Question: I'm having an issue with custom file templates in Xcode 4.
For example, with the cocos2d templates, when I try to make a new CCLayer file called GameLayer at my project root, it generates the files at '.xctemplate/CCLayer/Gamelayer.h' and '.xctemplate/CCLayer/Gamelayer.m'

The files seem to be correct but they're in the wrong place and they weren't added to the project.
I've tried this with the Cocos2d file templates as well as the Kiwi template from <URL>. Also any templates I try to create myself seem to have the same problem.
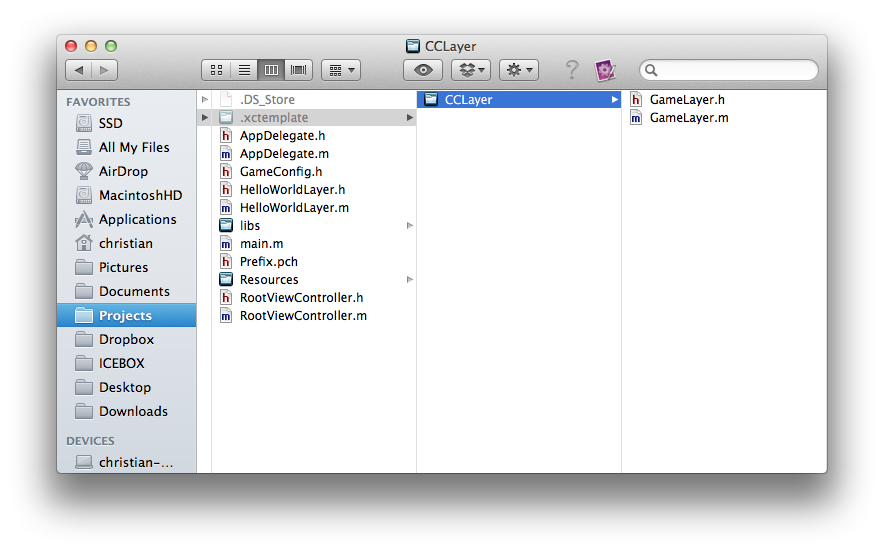
Answer: Turns out the issue was being caused by the fact that my ~/Libary/Developer/ was a symlink to a different drive to save space on my SSD. Whatever Xcode does when creating files from templates has problems with symlinks.